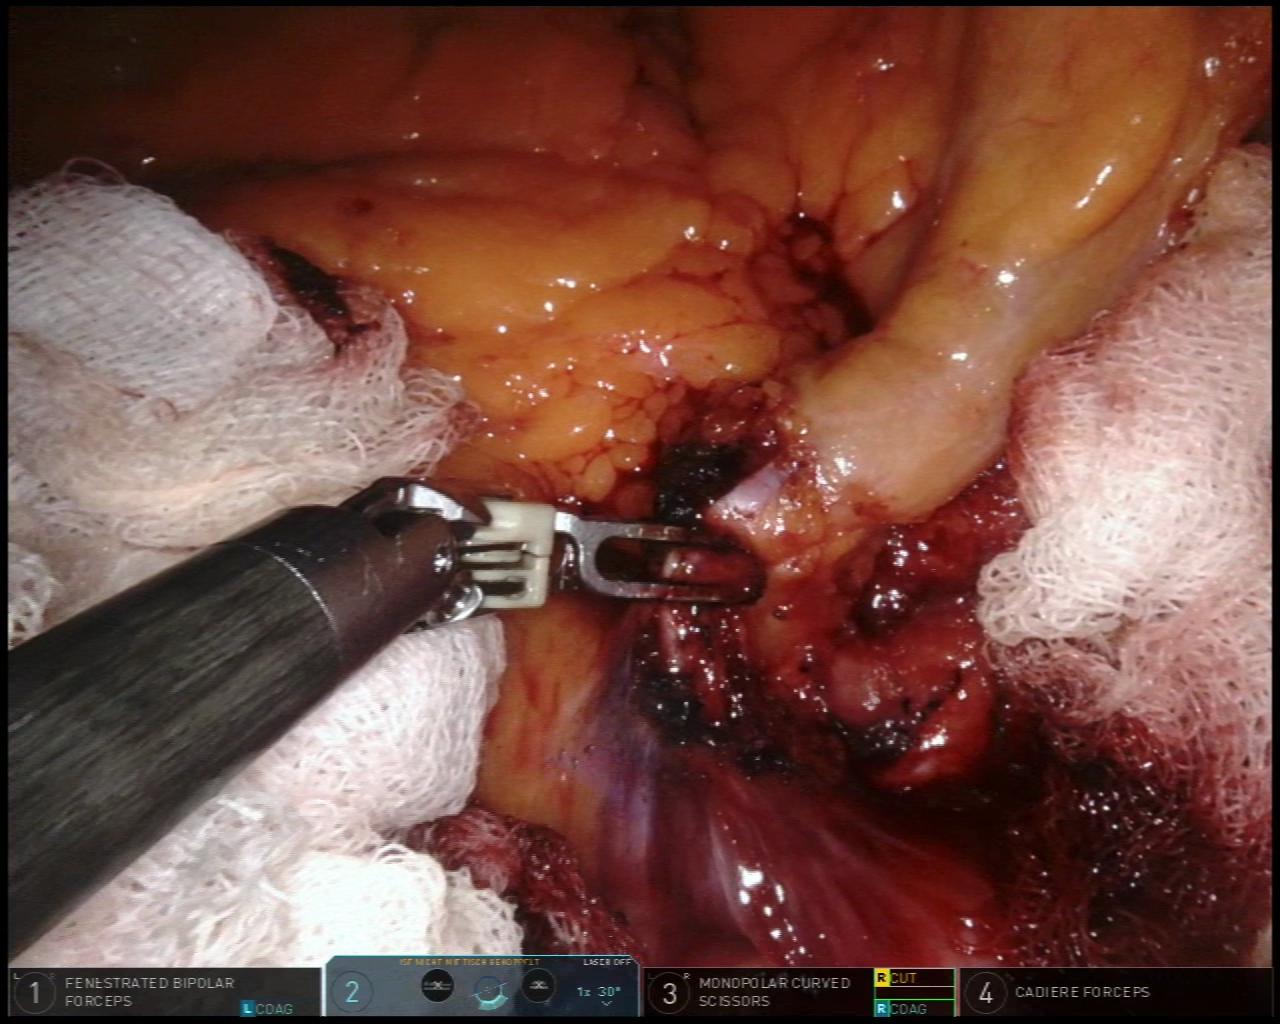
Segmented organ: intestinal_veins
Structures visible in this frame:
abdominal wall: no
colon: no
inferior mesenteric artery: no
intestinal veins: yes
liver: no
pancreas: no
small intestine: no
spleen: no
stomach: no
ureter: no
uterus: no
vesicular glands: no